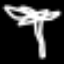
Label: palm tree